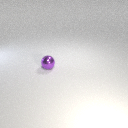
small purple metal sphere